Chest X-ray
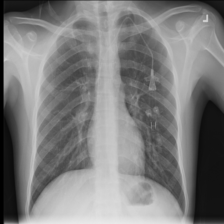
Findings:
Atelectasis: negative
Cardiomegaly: negative
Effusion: negative
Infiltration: negative
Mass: negative
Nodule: positive
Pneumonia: negative
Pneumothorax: negative
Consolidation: negative
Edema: negative
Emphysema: negative
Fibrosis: negative
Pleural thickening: negative
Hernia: negative